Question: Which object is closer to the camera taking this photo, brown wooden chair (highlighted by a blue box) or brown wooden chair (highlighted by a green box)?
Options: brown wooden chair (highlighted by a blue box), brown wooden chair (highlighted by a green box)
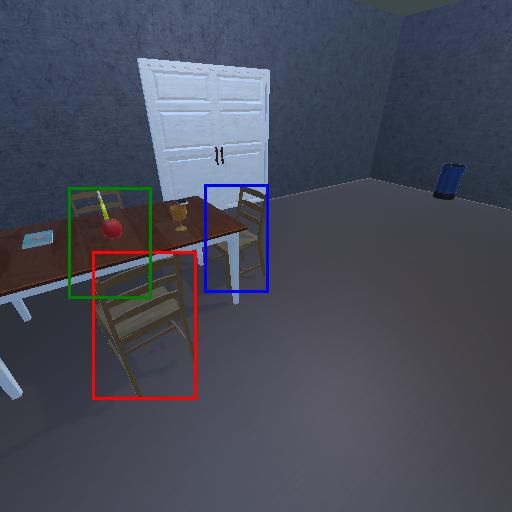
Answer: brown wooden chair (highlighted by a blue box)